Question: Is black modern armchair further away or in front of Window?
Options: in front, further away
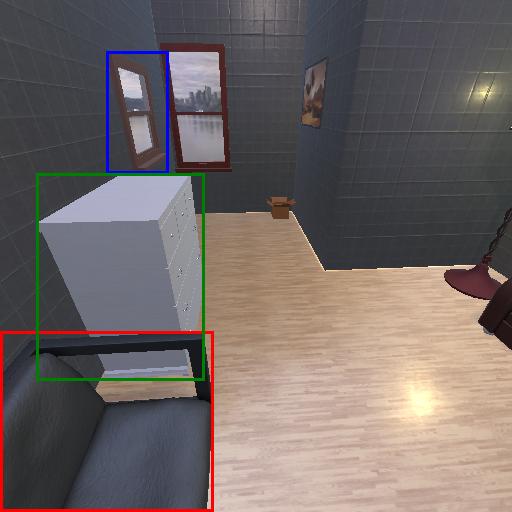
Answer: in front